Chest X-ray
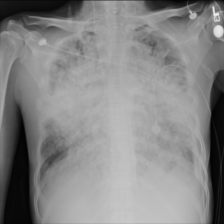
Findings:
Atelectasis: negative
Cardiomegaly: negative
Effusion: negative
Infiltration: positive
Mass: negative
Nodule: positive
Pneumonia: negative
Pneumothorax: negative
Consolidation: negative
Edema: negative
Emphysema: negative
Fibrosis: negative
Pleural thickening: negative
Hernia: negative